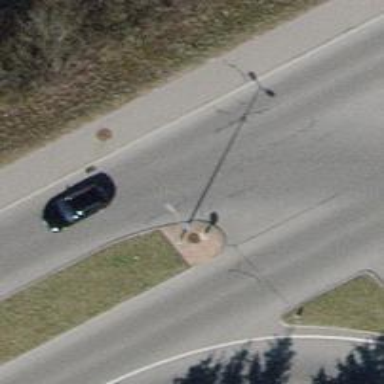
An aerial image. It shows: Asphalt road at the secondary link level.